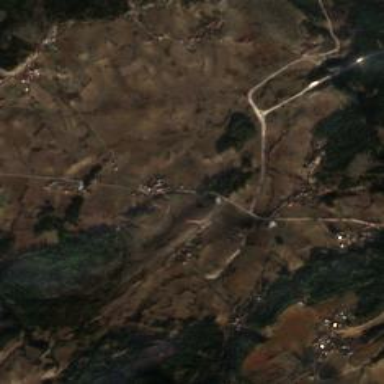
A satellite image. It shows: Village area.